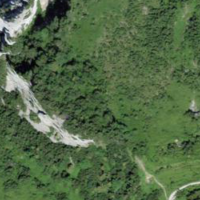
EUNIS habitat code: 32
Species observed at this site:
Allium victorialis